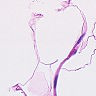
Metastatic tissue present: no